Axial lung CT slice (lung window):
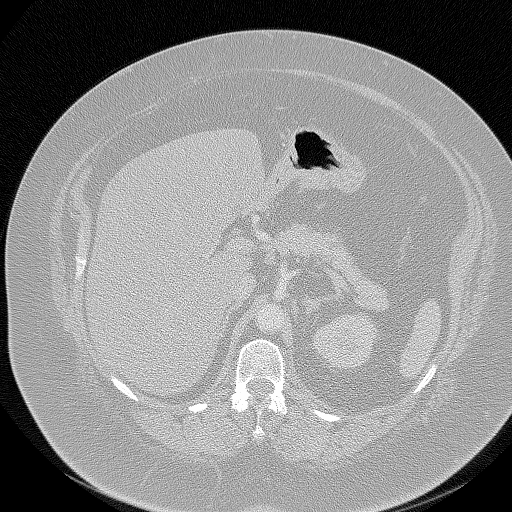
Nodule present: no